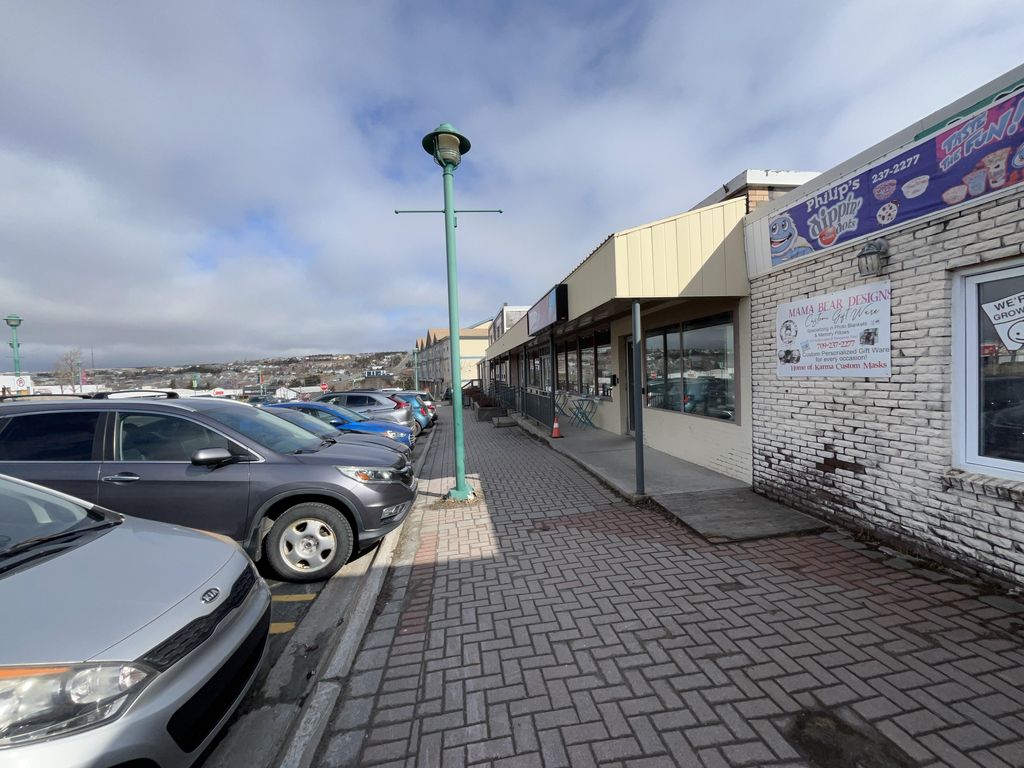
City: st_johns